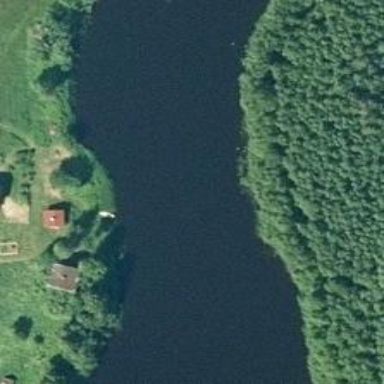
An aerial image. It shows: Beautiful river scene.